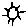
Label: sun